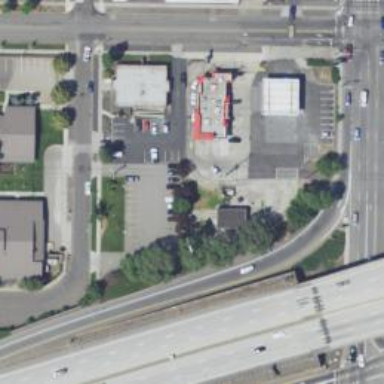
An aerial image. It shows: Convenience shop.